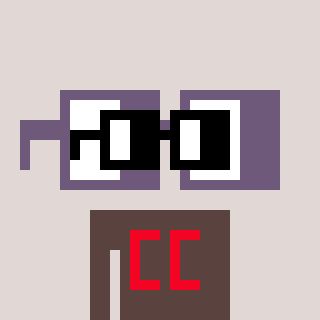
a pixel art character with square black glasses, a glasses-shaped head and a darkbrown-colored body on a warm background